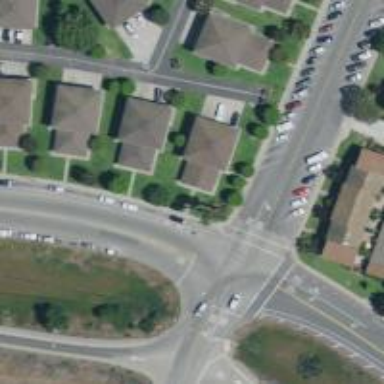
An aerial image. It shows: Marked road crossing.